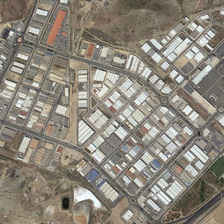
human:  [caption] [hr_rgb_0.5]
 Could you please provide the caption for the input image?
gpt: many buildings and some bareland are in an industrial area .

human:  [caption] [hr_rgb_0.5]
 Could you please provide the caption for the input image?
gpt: many buildings and some bareland are in an industrial area .

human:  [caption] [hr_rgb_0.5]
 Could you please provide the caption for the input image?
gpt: many buildings and some bareland are in an industrial area .

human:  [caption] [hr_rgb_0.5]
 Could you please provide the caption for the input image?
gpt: many buildings and some bareland are in an industrial area .

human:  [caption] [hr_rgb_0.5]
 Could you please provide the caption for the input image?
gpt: many buildings and some bareland are in an industrial area .